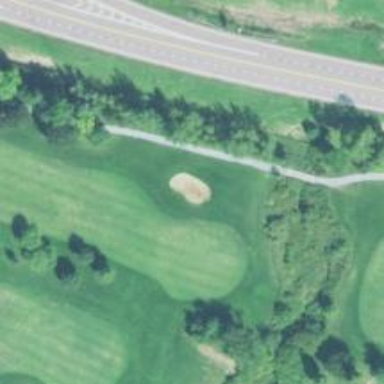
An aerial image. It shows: Golf hole.